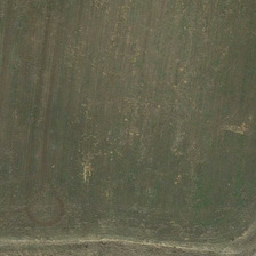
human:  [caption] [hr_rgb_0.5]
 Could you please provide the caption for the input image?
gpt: This area is a vast green pasture.

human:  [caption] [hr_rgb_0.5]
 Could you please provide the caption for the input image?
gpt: There is an expressway around the vast pasture.

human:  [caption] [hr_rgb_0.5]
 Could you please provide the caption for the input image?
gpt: There is a highway around the vast pasture.

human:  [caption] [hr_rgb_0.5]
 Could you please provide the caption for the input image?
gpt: This area is vast green pasture.

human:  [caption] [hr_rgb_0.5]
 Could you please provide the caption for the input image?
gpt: There's a highway around the wide pasture.